Question: I'm used to using Idle for Python development, but decided to give Visual Studio 2010 + IronPython a try last week. It seems to work fine, but I noticed that triple-quoted (multi-line) strings don't highlight correctly in the editor. See photo:

Does anyone else have this problem or know of a good fix? Apart from that bug, Visual Studio seems to be great for Python.
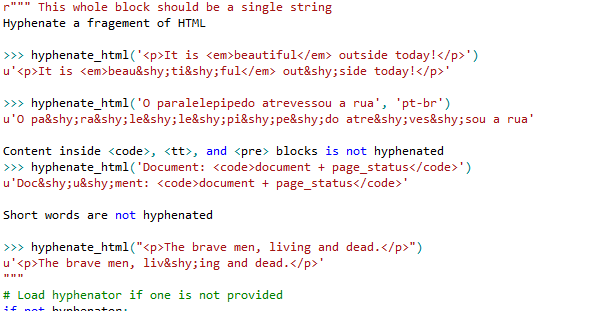
Answer: This is a bug that is already fixed for the next release - I screwed up storing our state while processing line-by-line when fixing another bug.
If you're really anxious you can actually build the MSI which includes the tools from the sources on CodePlex. Once you have the VS SDK installed it should be as simple as running Scripts\Bat\Dev.bat to setup the enlistment environment and then msbuild Msi\Installer.proj which will produce an MSI in Bin\Debug.